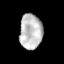
Tissue: prostate
Cell type: T cells
Senescence score: 0.3029
Nuclear area (px): 774
Mean DAPI intensity: 190.901